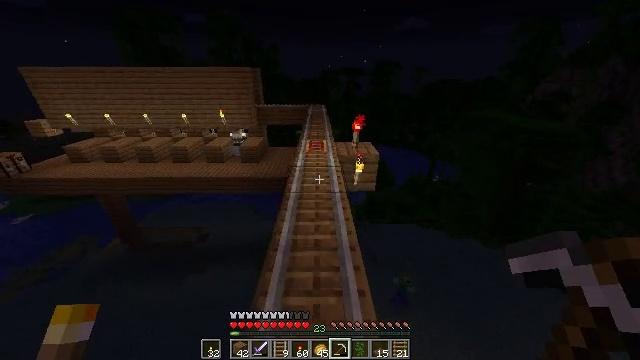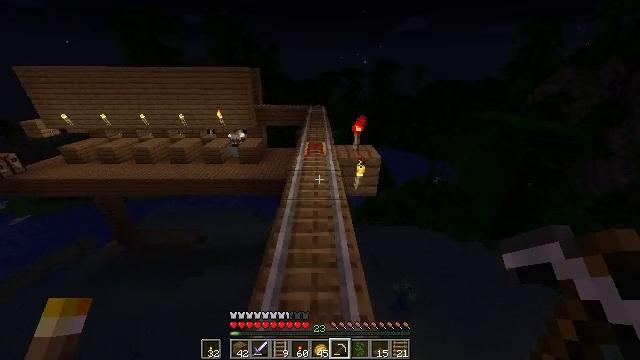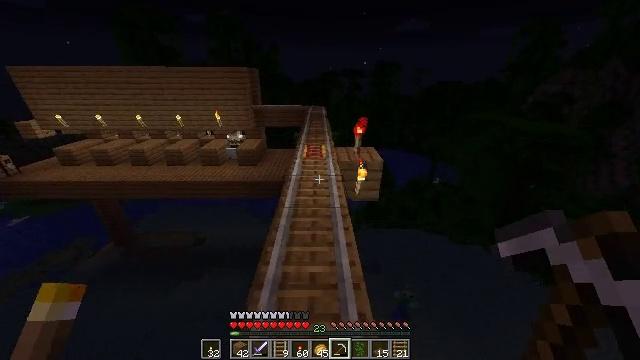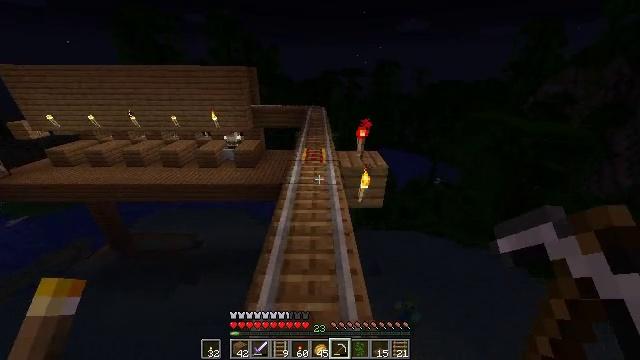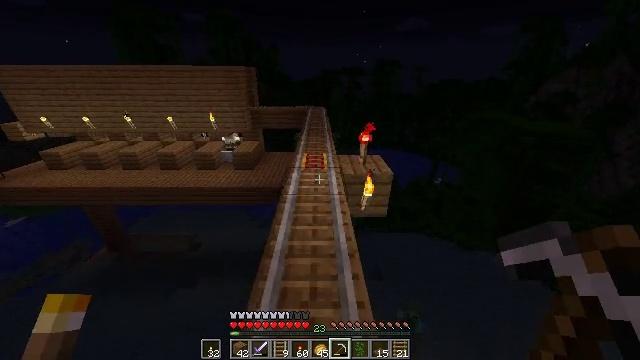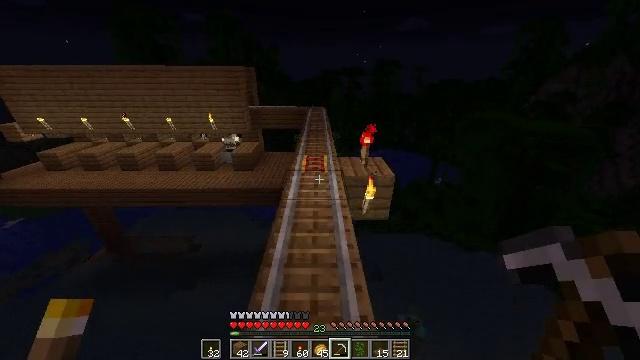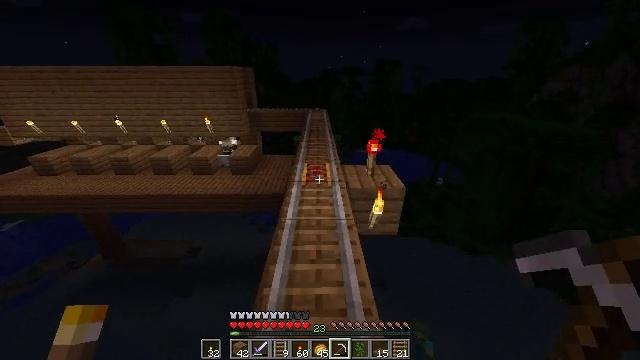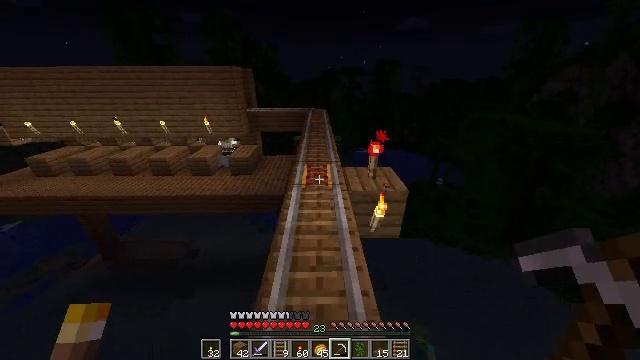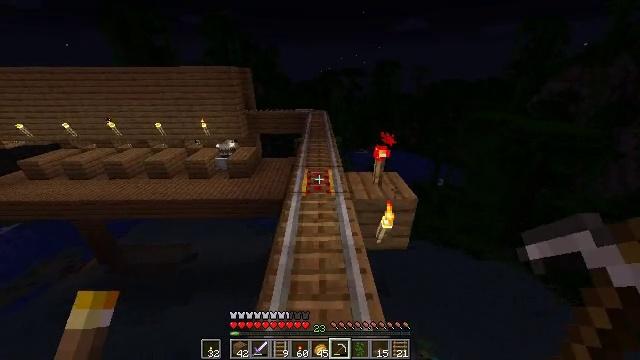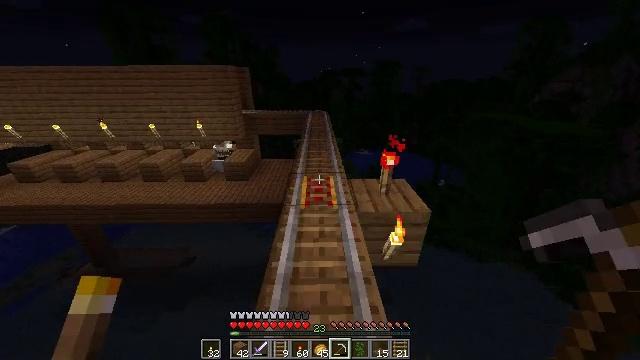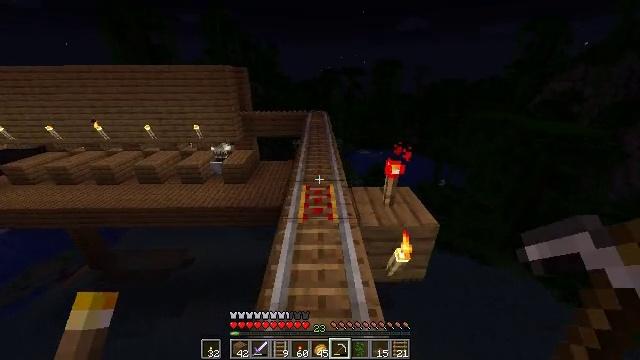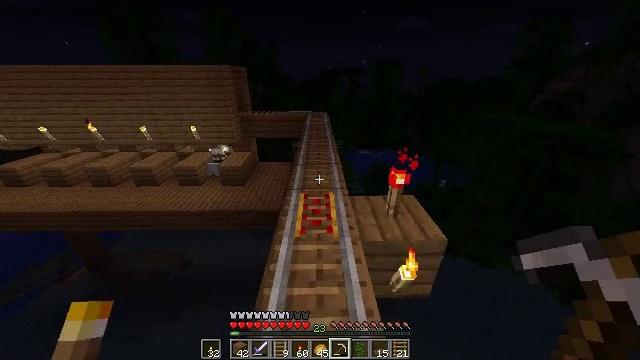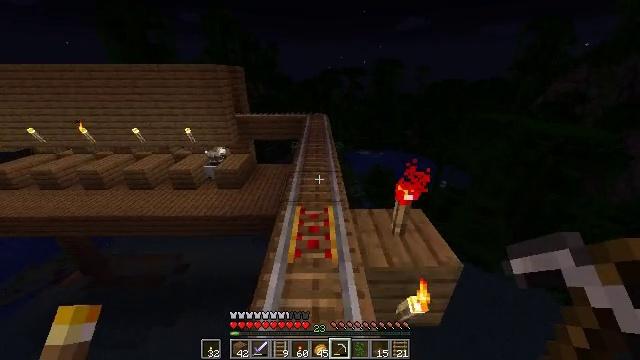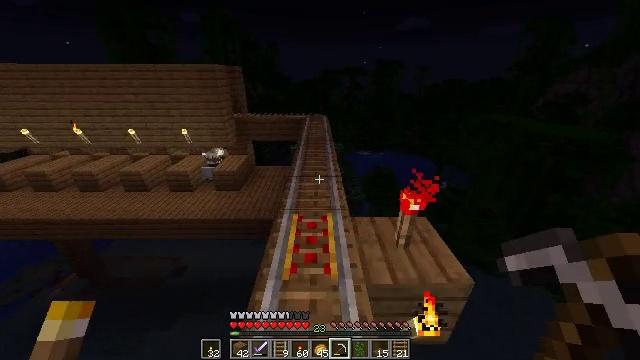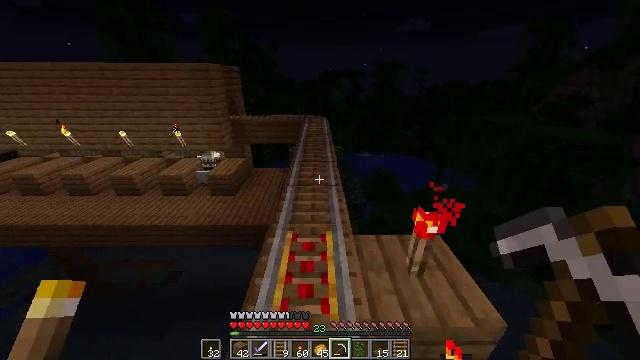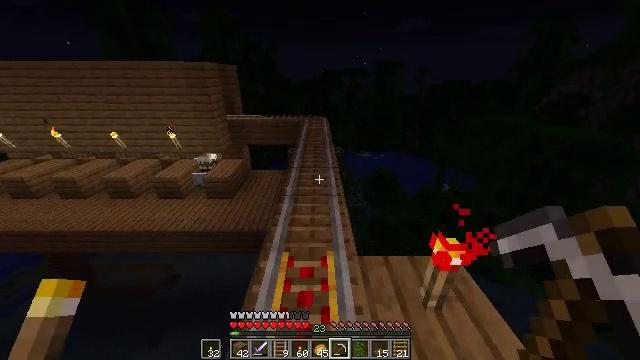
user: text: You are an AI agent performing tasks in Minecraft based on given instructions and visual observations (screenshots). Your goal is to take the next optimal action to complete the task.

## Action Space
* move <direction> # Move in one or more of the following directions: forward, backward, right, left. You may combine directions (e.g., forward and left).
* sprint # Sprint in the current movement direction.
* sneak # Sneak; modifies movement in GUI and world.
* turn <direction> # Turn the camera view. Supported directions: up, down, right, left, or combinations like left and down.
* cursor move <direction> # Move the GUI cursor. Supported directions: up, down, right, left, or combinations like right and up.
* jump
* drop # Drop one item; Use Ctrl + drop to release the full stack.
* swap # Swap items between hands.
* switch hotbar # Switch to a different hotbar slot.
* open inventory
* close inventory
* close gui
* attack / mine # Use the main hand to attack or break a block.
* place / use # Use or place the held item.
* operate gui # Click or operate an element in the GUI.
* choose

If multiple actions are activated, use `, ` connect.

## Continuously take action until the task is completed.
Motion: motion action
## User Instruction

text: Get spruce planks back into your inventory.
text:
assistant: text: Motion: move forward
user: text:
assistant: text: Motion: move forward, sprint
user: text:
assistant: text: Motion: move forward, sprint
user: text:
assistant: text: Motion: move forward, sprint
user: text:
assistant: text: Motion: move forward
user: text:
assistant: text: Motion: move forward
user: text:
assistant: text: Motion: move forward, sprint
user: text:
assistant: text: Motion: move forward, sprint
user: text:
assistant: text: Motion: move forward, sprint
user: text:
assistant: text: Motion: move forward, sprint
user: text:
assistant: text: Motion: move forward
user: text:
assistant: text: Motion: move forward
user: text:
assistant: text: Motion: move forward, sprint
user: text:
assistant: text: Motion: move forward, sprint
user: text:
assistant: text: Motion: move forward, sprint
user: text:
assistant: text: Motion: move forward
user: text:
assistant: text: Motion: move forward
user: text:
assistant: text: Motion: move forward, sprint
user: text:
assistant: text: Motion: move forward, sprint
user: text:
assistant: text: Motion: move forward, sprint
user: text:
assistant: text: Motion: move forward, sprint
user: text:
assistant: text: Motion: move forward
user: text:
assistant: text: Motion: move forward, sprint
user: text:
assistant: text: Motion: move forward, sprint
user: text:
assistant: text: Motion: move forward, sprint
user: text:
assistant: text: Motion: move forward, sprint
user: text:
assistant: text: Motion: move forward
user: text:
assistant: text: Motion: move forward
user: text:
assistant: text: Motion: move forward, sprint
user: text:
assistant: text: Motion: move forward, sprint